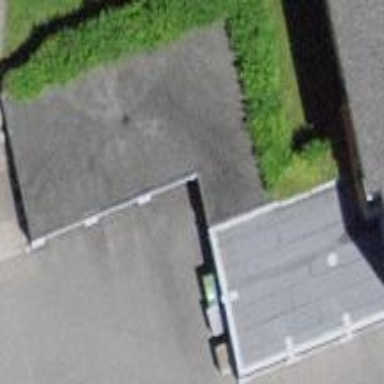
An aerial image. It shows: Group of garages.